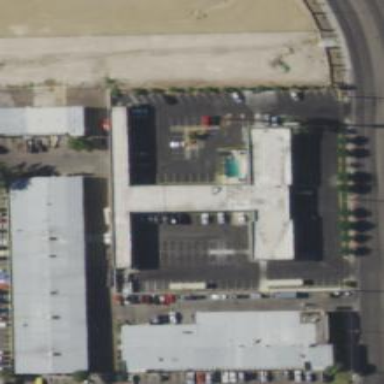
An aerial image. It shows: Motel building.